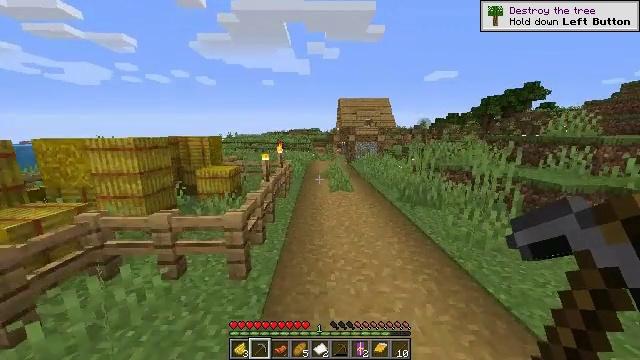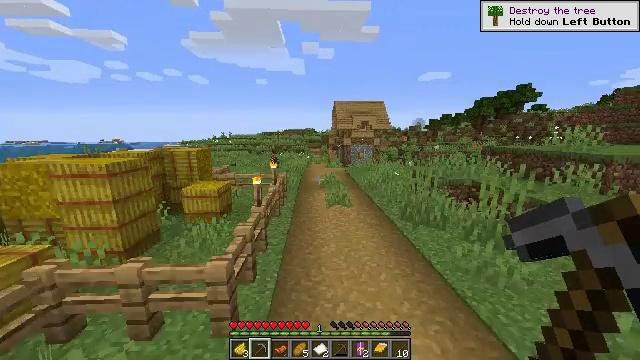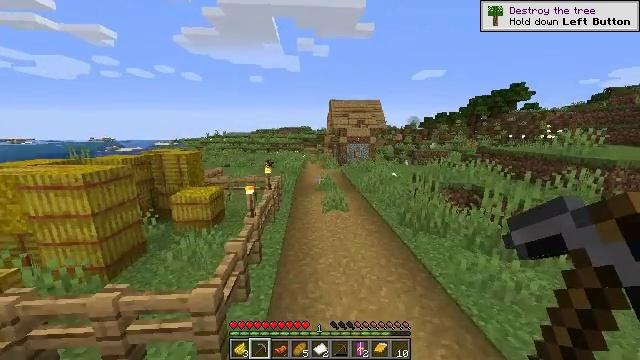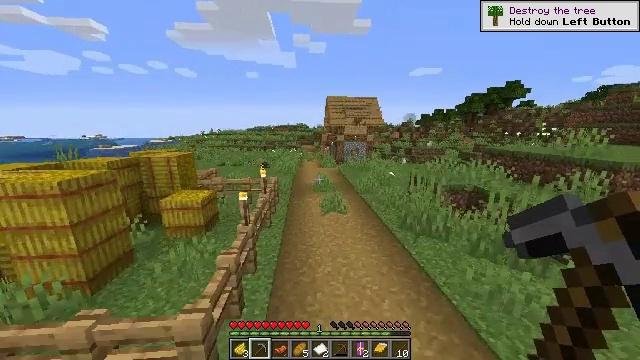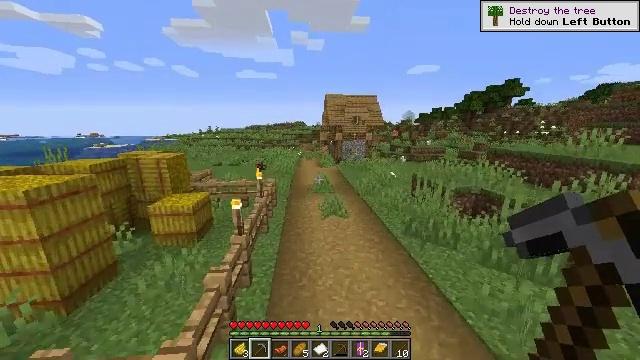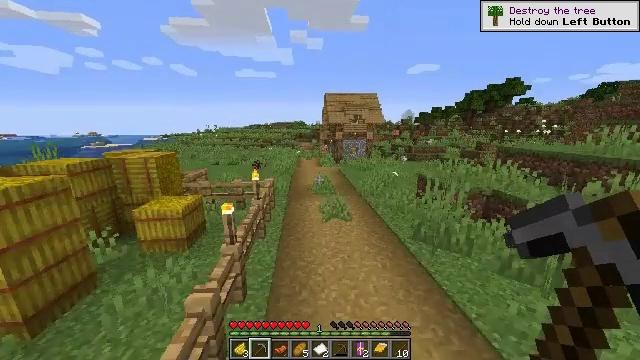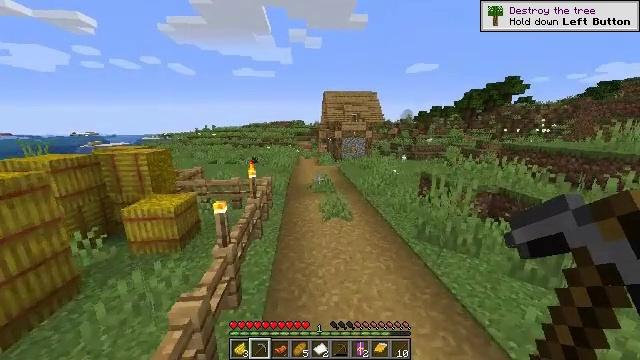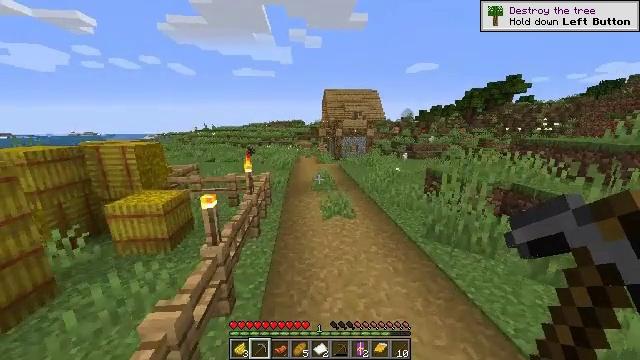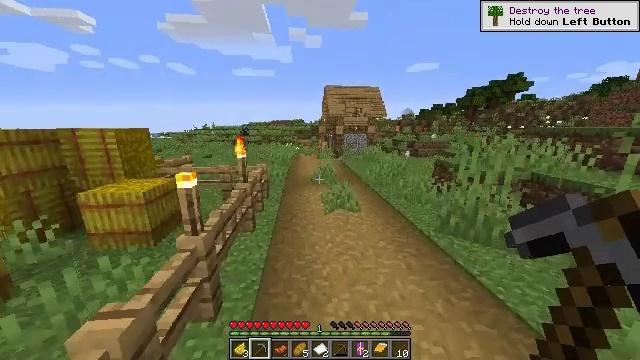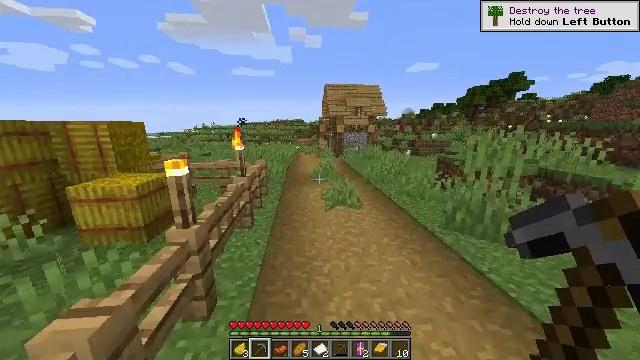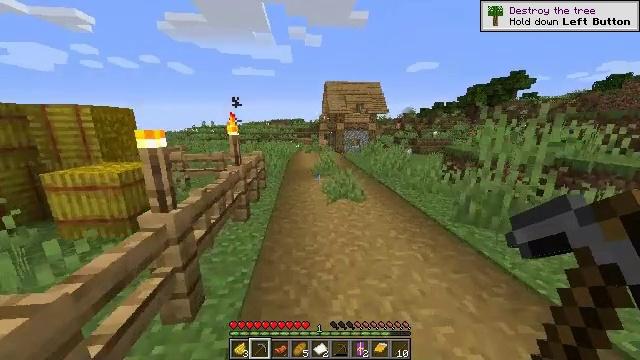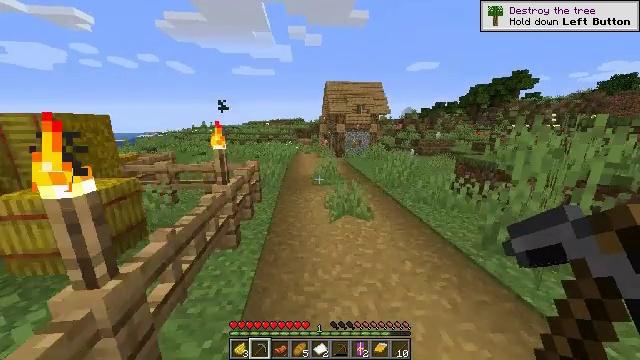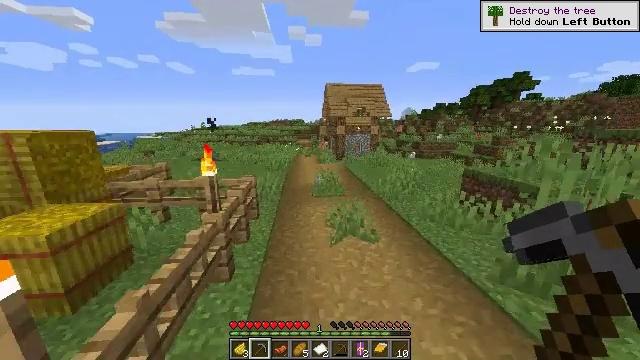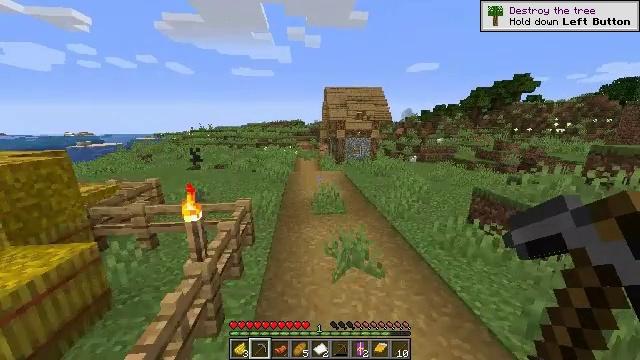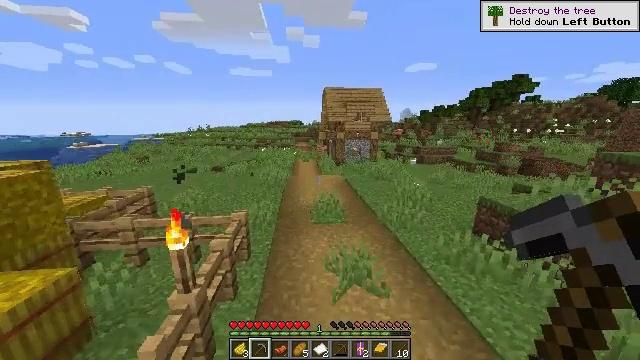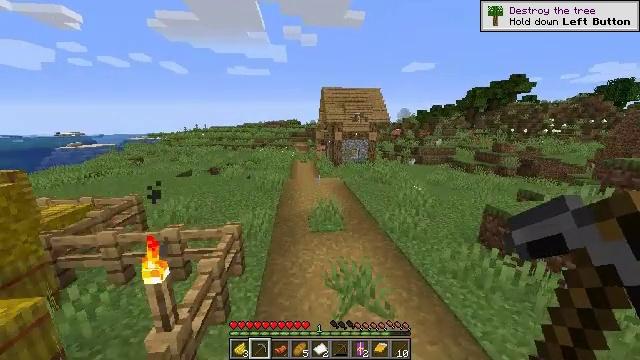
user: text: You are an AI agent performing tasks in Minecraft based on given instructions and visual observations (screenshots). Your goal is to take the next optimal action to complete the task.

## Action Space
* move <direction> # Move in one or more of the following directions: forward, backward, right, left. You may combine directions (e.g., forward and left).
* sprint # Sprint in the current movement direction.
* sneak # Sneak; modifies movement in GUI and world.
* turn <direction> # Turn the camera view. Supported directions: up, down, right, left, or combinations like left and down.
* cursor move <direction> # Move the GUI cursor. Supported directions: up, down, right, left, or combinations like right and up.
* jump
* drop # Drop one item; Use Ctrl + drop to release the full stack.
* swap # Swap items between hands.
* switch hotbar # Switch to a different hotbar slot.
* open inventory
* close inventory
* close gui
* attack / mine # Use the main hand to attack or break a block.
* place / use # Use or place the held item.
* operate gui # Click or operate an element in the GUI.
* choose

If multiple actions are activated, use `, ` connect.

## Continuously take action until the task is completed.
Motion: motion action
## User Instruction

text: Remove the spruce fence from the structure.
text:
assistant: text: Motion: move forward, turn right, jump
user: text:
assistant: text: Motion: move forward, turn right, jump
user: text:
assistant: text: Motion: move forward, jump
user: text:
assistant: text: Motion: move forward, jump
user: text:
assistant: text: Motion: move forward, jump
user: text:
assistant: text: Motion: move forward, jump
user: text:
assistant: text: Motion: move forward, jump
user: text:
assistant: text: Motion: move forward, jump
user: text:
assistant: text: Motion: move forward, jump
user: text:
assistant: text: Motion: move forward, jump
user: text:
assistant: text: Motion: move forward, jump
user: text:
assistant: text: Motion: move forward, jump
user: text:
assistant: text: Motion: move forward, jump
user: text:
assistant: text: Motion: move forward, jump
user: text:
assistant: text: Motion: move forward, jump
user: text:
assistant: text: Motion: move forward, jump
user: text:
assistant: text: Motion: move forward, jump
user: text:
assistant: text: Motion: move forward, jump
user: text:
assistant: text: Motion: move forward, jump
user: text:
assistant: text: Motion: move forward, jump
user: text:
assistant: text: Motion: move forward, jump
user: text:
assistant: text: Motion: move forward, jump
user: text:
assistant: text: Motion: move forward, jump
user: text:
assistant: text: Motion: move forward, jump
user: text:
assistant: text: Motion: move forward, jump
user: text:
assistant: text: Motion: move forward, jump
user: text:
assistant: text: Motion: move forward, jump
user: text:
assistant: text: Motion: move forward, jump
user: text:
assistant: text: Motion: move forward, jump
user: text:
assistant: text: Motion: move forward, jump